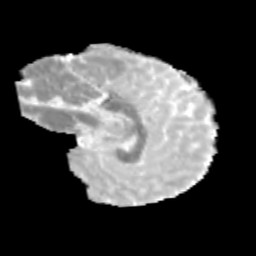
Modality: MD
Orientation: sagittal
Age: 12
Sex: male
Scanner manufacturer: siemens
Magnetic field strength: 3 T
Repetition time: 3.8 s
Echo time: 0.07 s